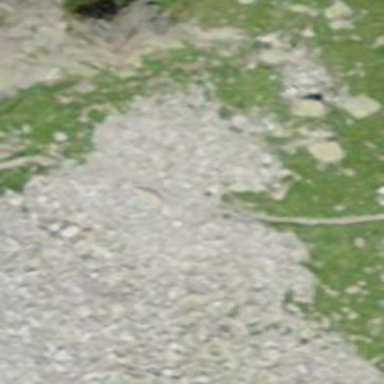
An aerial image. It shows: Rocky path.